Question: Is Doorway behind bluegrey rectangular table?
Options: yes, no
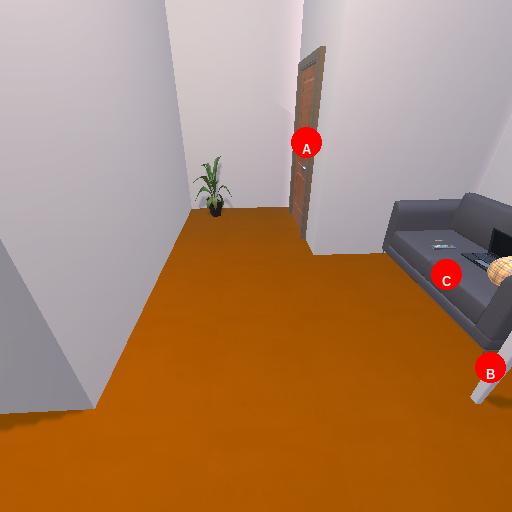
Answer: yes